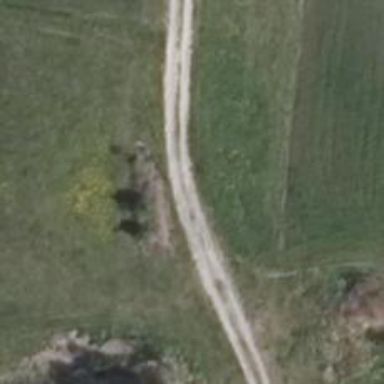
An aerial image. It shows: Compacted track with grade 4 tracktype.